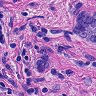
Metastatic tissue present: yes